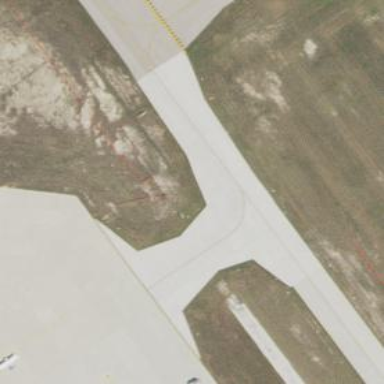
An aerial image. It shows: Image of taxiway at airport.